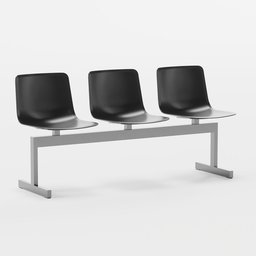
Label: furniture